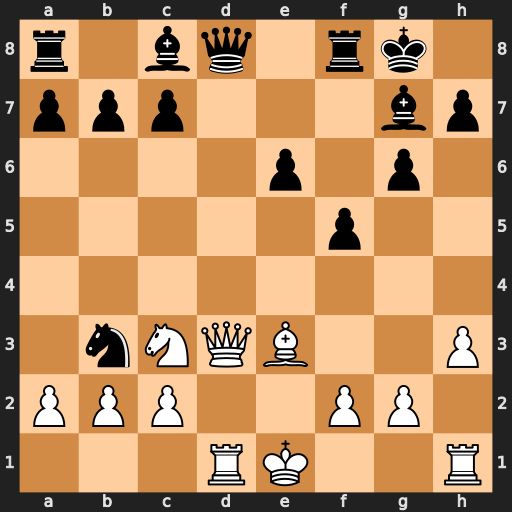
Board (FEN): r1bq1rk1/ppp3bp/4p1p1/5p2/8/1nNQB2P/PPP2PP1/3RK2R
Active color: w
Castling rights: K
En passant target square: -
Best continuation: Qxd8 Rxd8 Rxd8+